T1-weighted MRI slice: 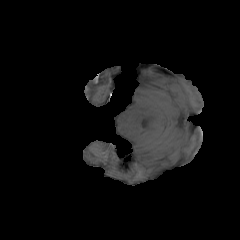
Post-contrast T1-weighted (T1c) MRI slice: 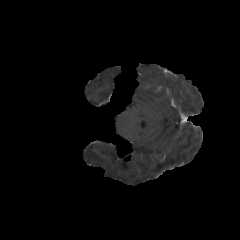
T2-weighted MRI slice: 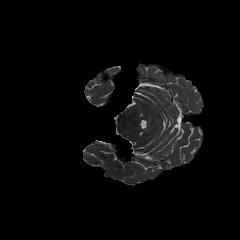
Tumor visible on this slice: no